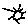
Label: sun